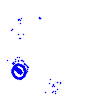
Particle: electron